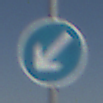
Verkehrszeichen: VorgeschriebeneVorbeifahrtLinks
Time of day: Midday
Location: Outdoor (RoadRail)
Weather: Clear
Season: Summer
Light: Natural